Question: I'm trying to play around with 'pheatmap' and getting stuck at the very beginning.
Creating a toy example:
'''
library(pheatmap)
set.seed(1)
my.mat <- matrix(rnorm(90), nrow = 30, ncol = 30)
rownames(my.mat) <- 1:30
colnames(my.mat) <- 1:30
col.scale = colorRampPalette(c("red", "blue"), space = "rgb")(10)
breaks.size = 11
pheatmap(my.mat, color = col.scale, breaks = breaks.size, border_color = NA, cellwidth = 10, cellheight = 10)
'''
Throws this error message:
'''
Error in unit(y, default.units) : 'x' and 'units' must have length > 0
'''
And the plot it produces doesn't seem right:
For example, I can't understand why the top right cells are white. i also thought the setting 'cellwidth = 10' and 'cellheight = 10' means getting square cells and not rectangular. And finally, if anyone knows if it's possible to have the row names and col names apear on the same side of the heat map as the dendograms (i.e., at the tips of the dendogram), that'll be great.

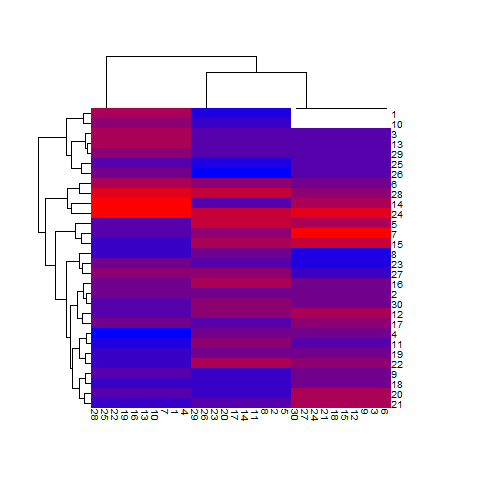
Answer: Well, the reason you are getting that error is that you are using the 'breaks=' parameter incorrectly. From the '?pheatmap' help page
> : a sequence of numbers that covers the range of values in mat and is one element longer than color vector. Used for mapping values to colors. Useful, if needed to map certain values to certain colors, to certain values. If value is NA then the breaks are calculated automatically.
You can't just pass a single value like you might with other functions.
Also i'm not sure what you are saying about the cells not being square. You are plotting a 30x30 square shape (at least it is for me). Because you are clustering, you're only getting one color per cluster.
I'm guessing part of the problem may be you're only generating 90 random variables for a 900 cell matrix so those values are repeating (your data is very structured). Perhaps you meant
'''
my.mat <- matrix(rnorm(900), nrow = 30, ncol = 30)
'''
doing so gives you the following plot